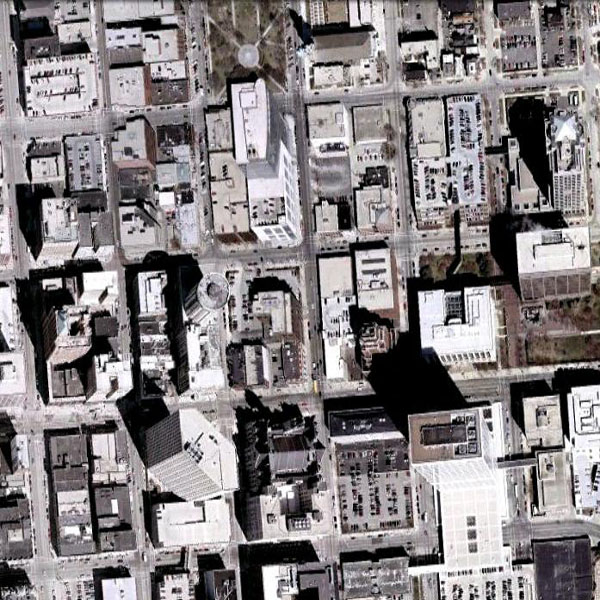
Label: Commercial